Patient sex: M
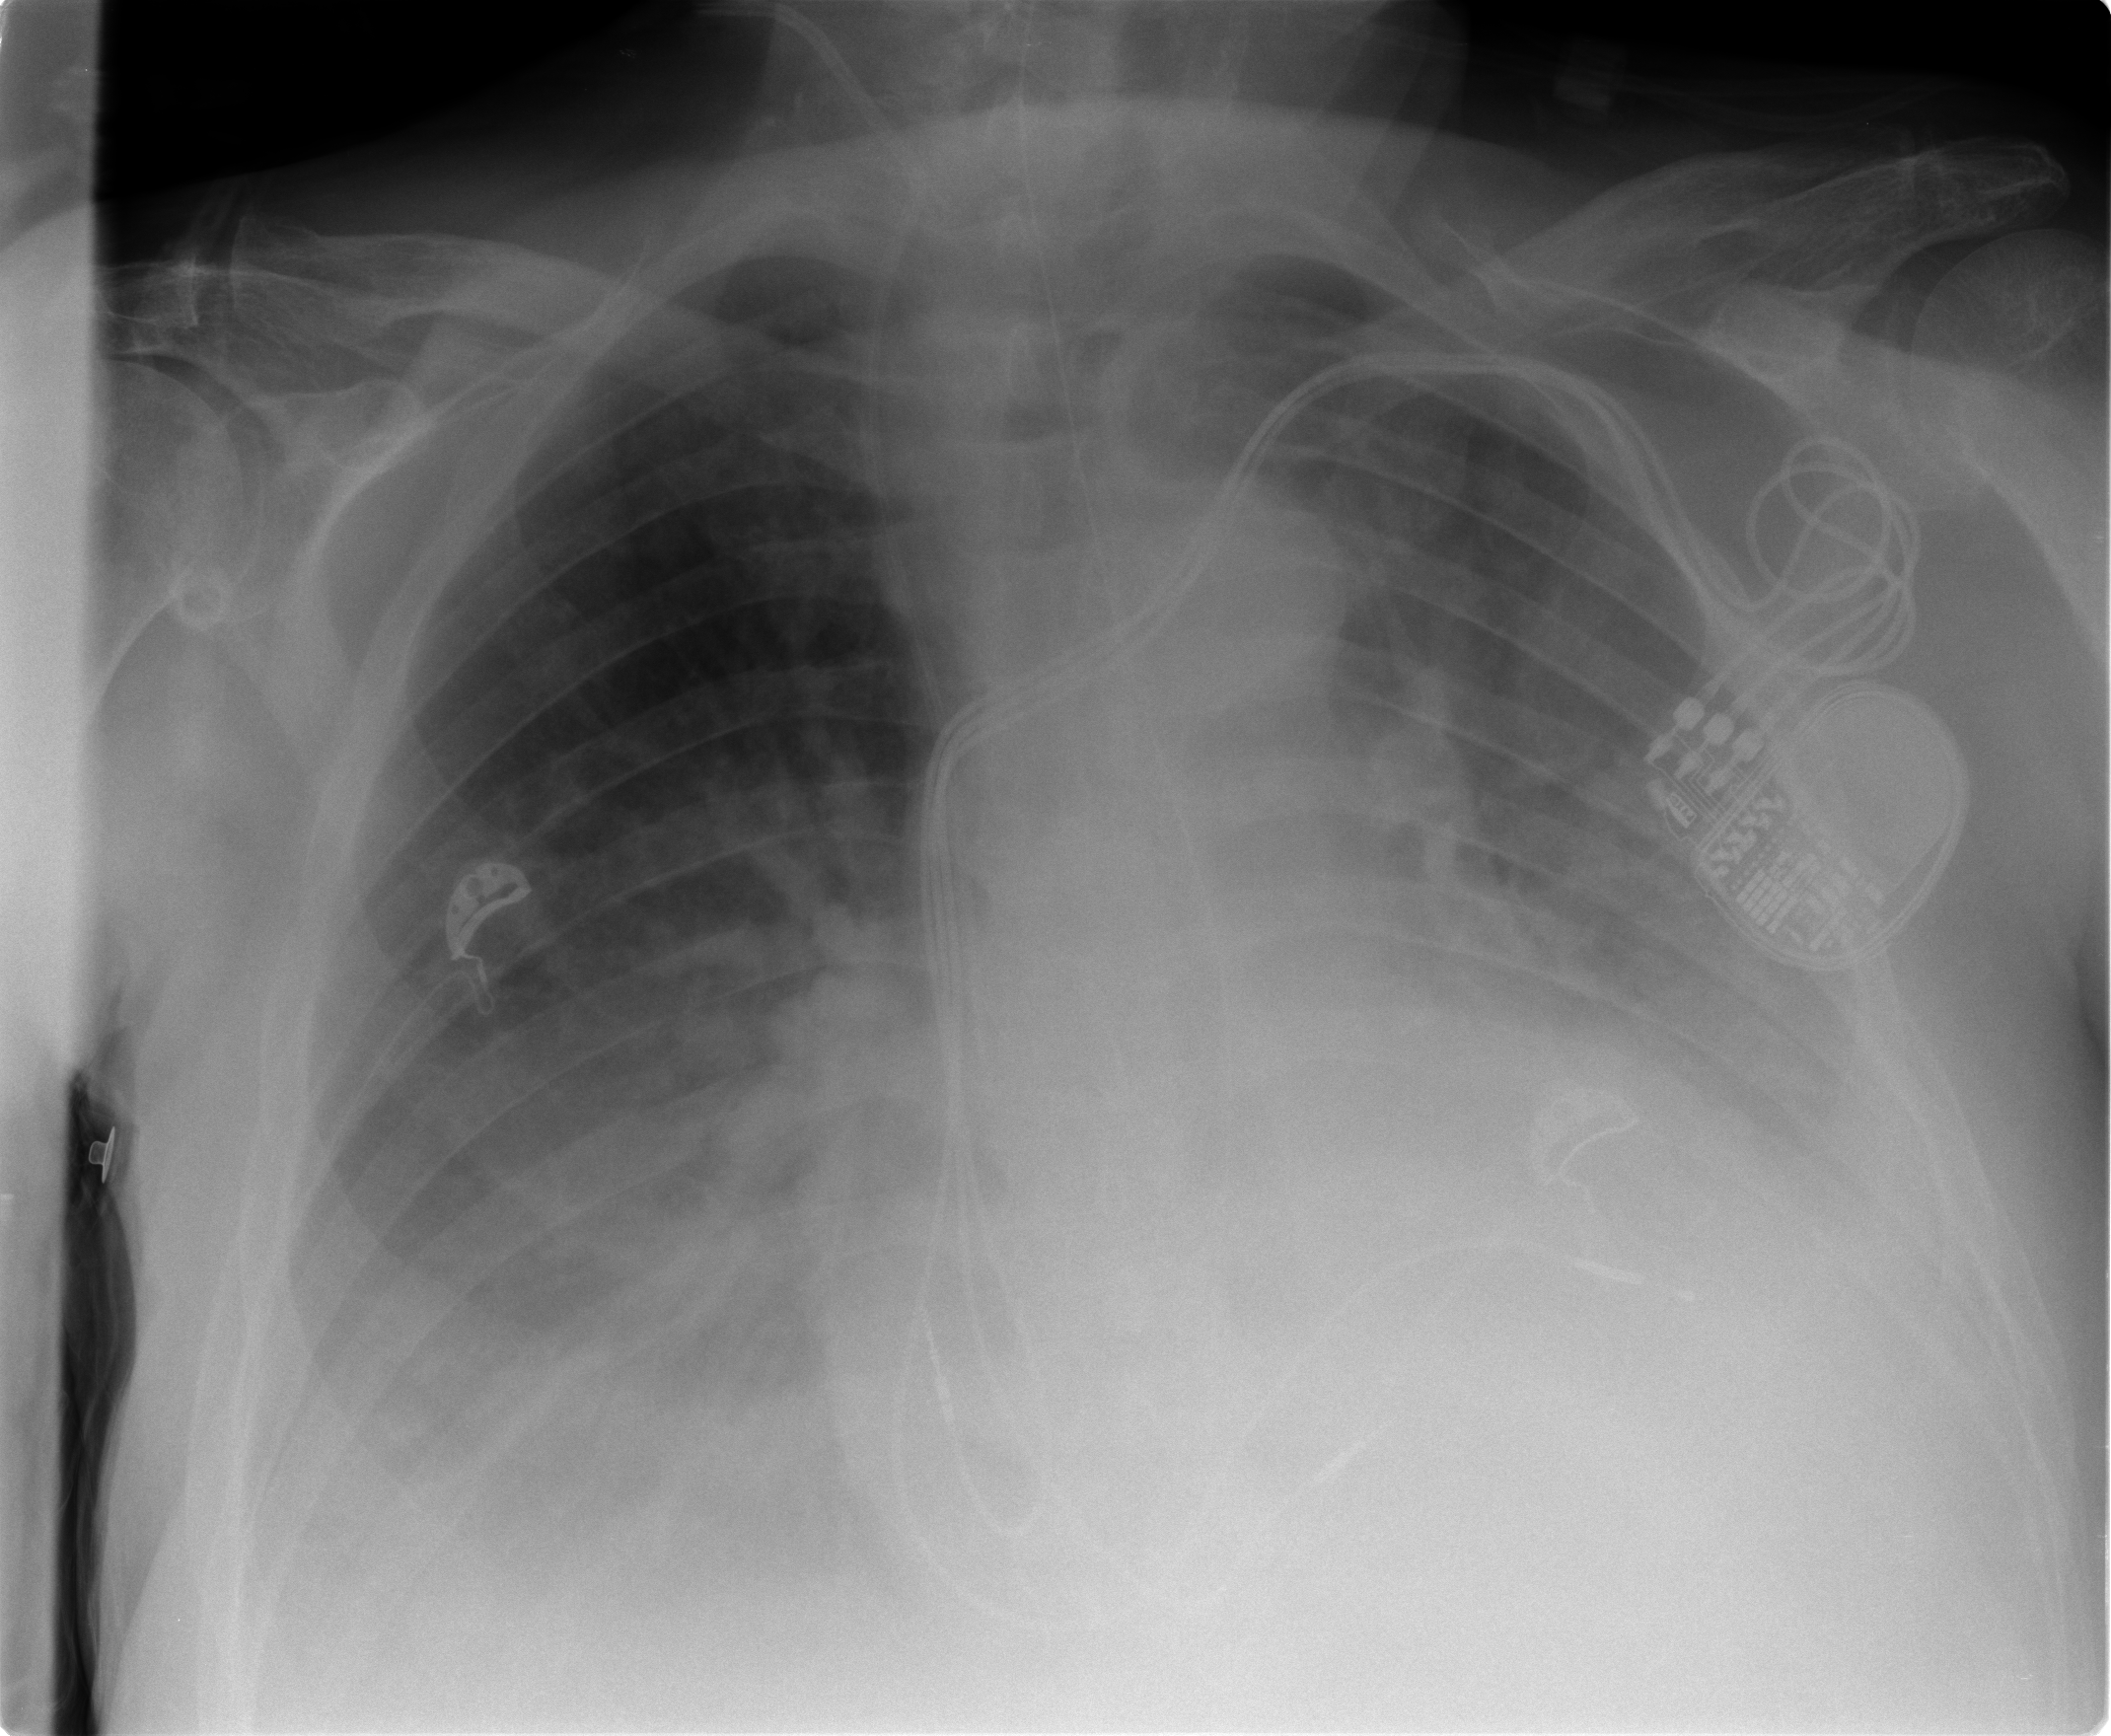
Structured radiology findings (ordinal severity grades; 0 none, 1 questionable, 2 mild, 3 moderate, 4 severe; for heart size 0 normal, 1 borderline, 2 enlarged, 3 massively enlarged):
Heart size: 2
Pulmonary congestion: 2
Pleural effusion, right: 3
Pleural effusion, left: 3
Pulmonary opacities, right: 0
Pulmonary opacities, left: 0
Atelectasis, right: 2
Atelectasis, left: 2